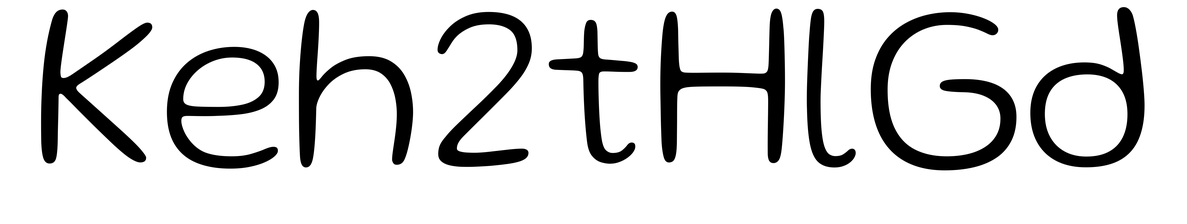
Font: Gluten_ExtraLight